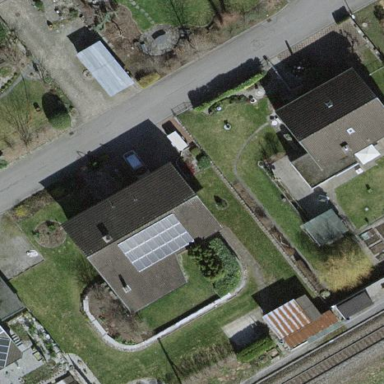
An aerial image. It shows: Simple house.